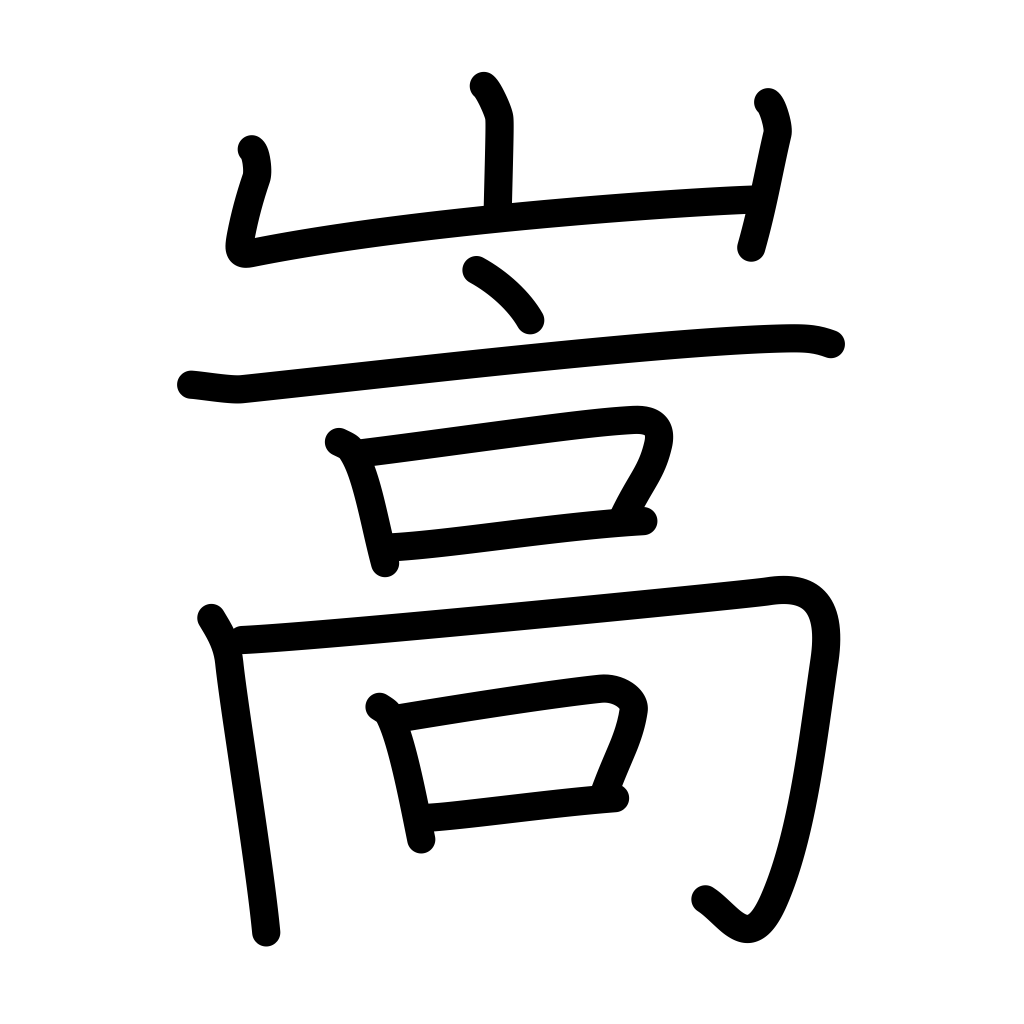
Meaning: be aggravated, grow worse, grow bulky, swell